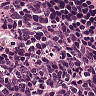
Metastatic tissue present: yes